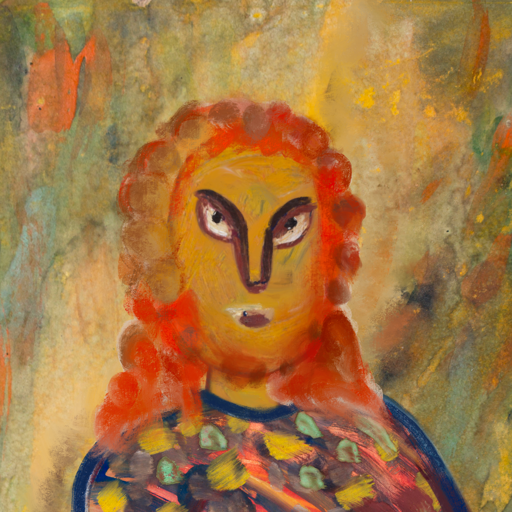
Background: Comrade, Head And Neck Front: After_Raid, Face Front: After_Raid, Bust: Mother_And_Son_Mother, Hair Front: Rupkatha, Head Accessory: Blank, Second Necklace: Blank, Necklace: Blank, Baby: Blank